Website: bh-photo
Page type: address-validator
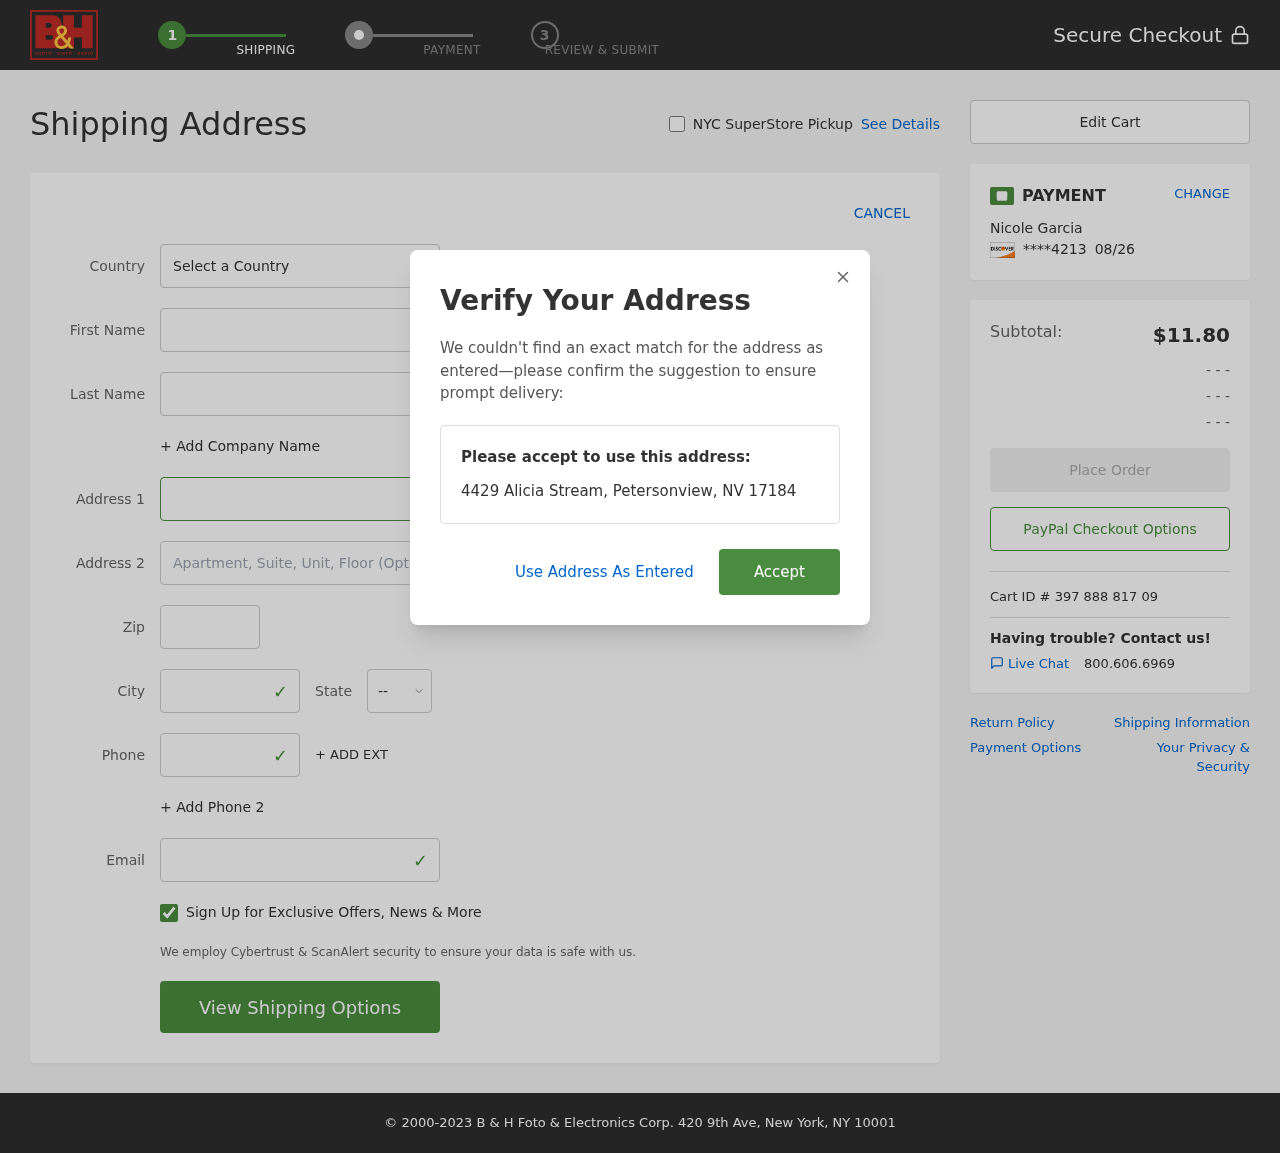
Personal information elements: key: PII_CARD_EXPIRY
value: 08/26
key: PII_CARD_LAST4
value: ****4213
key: PII_CITY
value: Petersonview
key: PII_COUNTRY
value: United States
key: PII_EMAIL
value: nicolegarcia@gmail.com
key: PII_FIRSTNAME
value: Nicole
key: PII_FULLNAME
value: Nicole Garcia
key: PII_LASTNAME
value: Garcia
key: PII_PHONE
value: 7073523462
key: PII_POSTCODE
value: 17184
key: PII_STATE_ABBR
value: NV
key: PII_STREET
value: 4429 Alicia Stream
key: PII_CITY_STATE_ZIP
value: Petersonview, NV 17184
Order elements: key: ORDER_SUBTOTAL
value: $11.80
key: ORDER_ID
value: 397 888 817 09